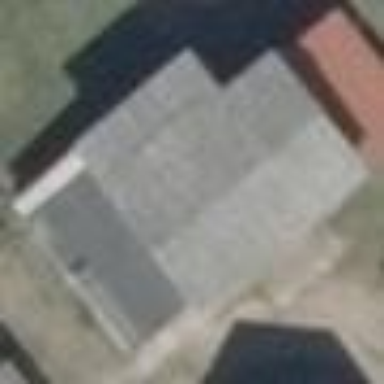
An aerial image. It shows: Shed.